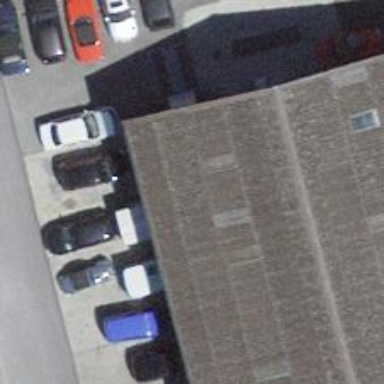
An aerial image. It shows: Car repair shop.